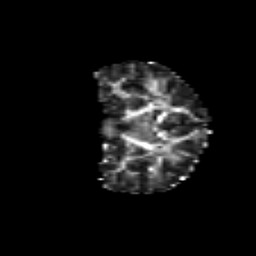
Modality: FA
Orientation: coronal
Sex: female
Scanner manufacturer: siemens
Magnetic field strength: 3 T
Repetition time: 5 s
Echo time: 0.071 s